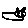
Label: cat